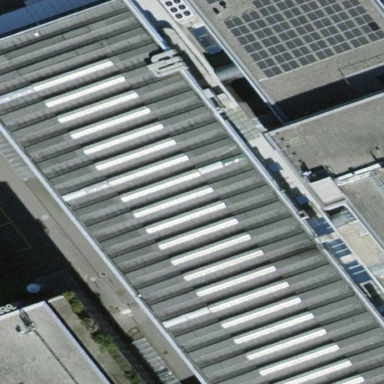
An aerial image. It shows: Industrial building.